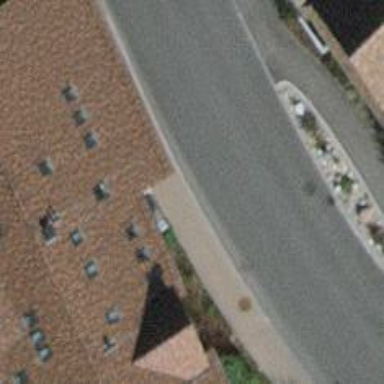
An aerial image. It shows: Asphalt sidewalk.